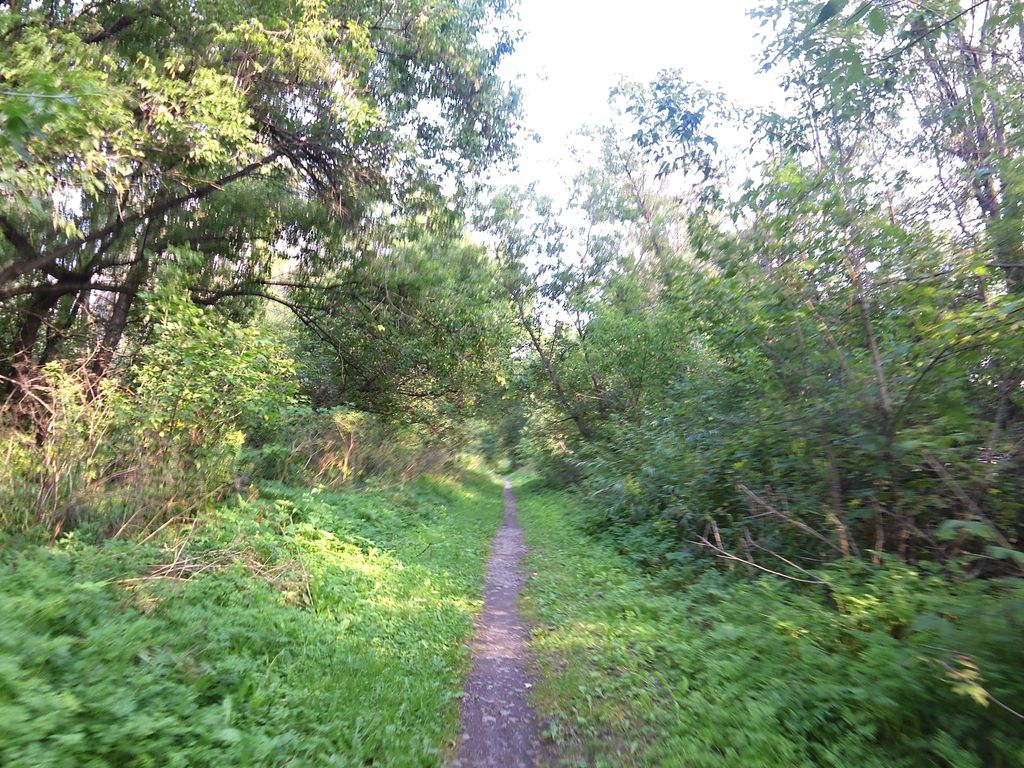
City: ottawa-gatineau